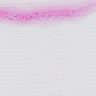
Metastatic tissue present: no